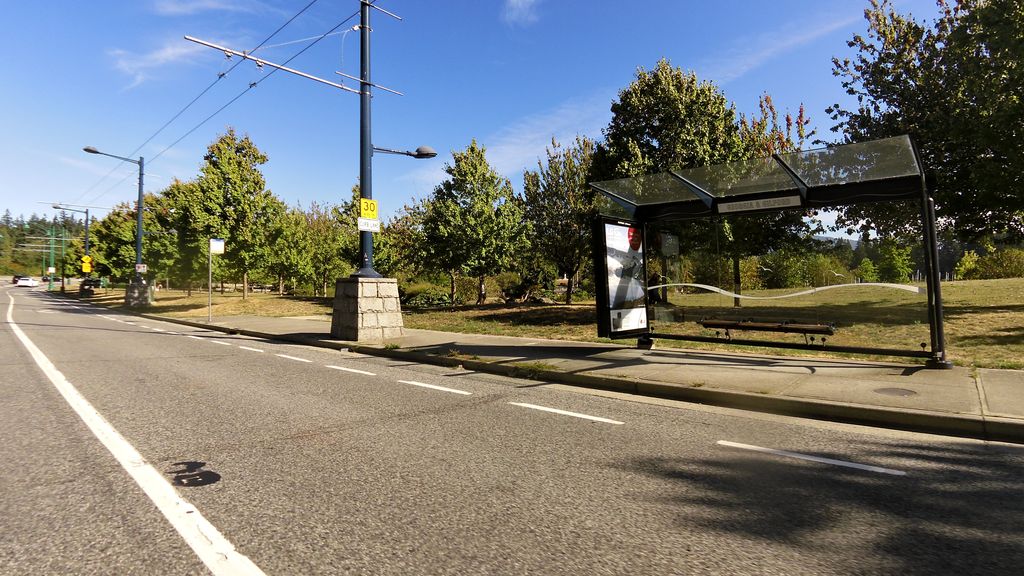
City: vancouver